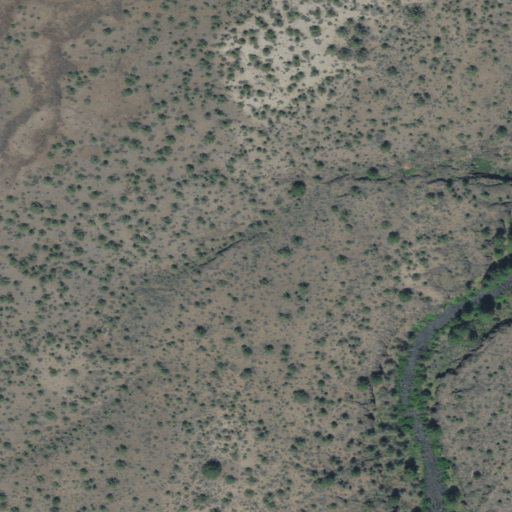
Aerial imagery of valley in Oregon named Fremont Canyon containing shrub and woody wetlands